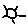
Label: sun